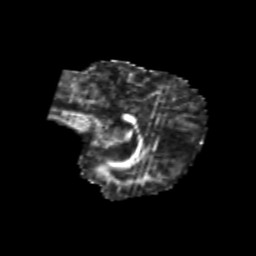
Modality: FA
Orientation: sagittal
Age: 6
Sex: male
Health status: healthy